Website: walmart
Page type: gifting
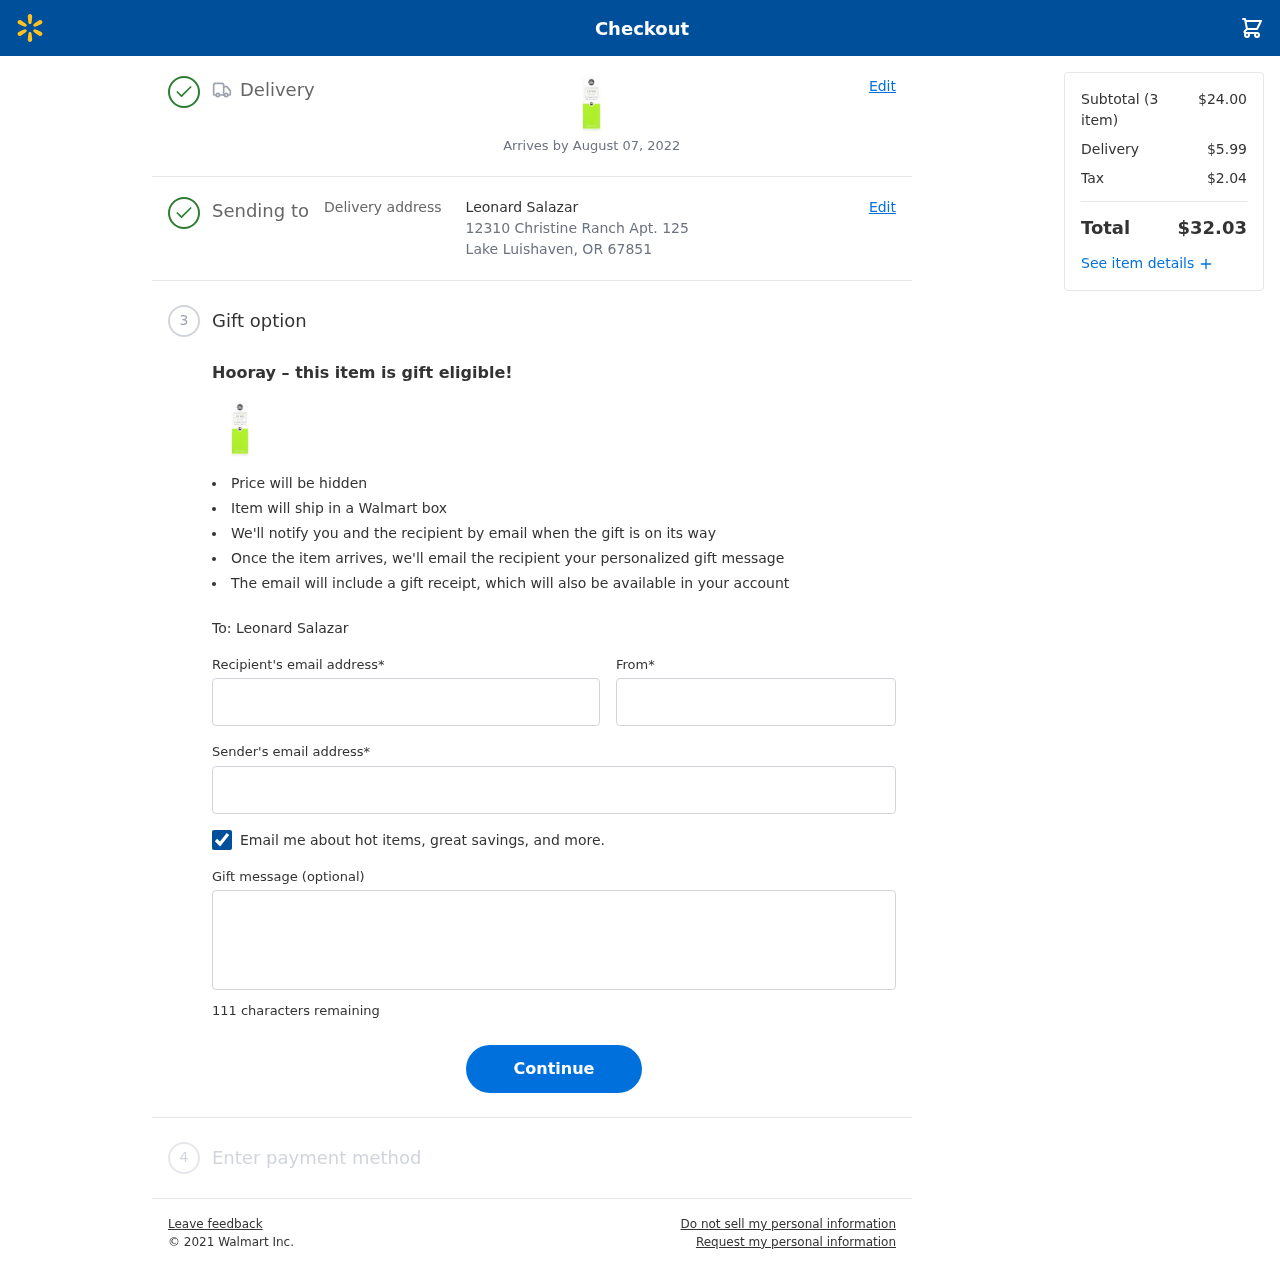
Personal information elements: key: PII_CITY_STATE_ZIP
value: Lake Luishaven, OR 67851
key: PII_EMAIL
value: richardwatson@hotmail.com
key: PII_FIRSTNAME
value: Richard
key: PII_GIFT_EMAIL
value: leonard.salazar@gmail.com
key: PII_GIFT_FULLNAME
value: Leonard Salazar
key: PII_GIFT_MESSAGE
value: Hey Leonard, I know how hard you work with your hands, so I thought this sweet pear hand cream would be a perfect treat for you. Hope it brings a little luxury to your day! Enjoy!
Richard
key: PII_STREET
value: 12310 Christine Ranch Apt. 125
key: PII_GIFT_FIRSTNAME
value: Leonard
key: PII_GIFT_LASTNAME
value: Salazar
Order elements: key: ORDER_DELIVERY_DATE
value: Arrives by August 07, 2022
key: ORDER_NUM_ITEMS
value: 3
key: ORDER_SUBTOTAL
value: $24.00
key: ORDER_SHIPPING_COST
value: $5.99
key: ORDER_TAX
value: $2.04
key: ORDER_TOTAL
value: $32.03